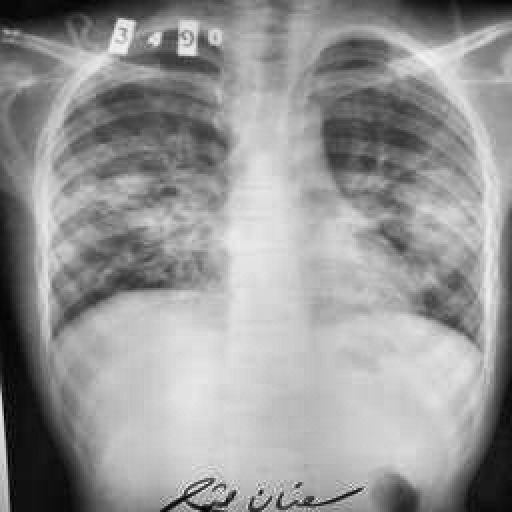
Finding: TUBERCULOSIS